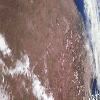
Label: land